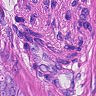
Metastatic tissue present: yes